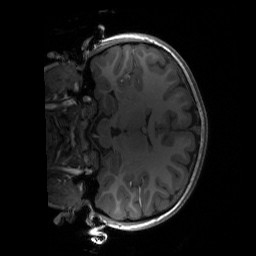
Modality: T1w
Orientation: coronal
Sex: female
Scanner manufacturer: siemens
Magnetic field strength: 3 T
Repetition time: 1.9 s
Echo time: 0.00243 s